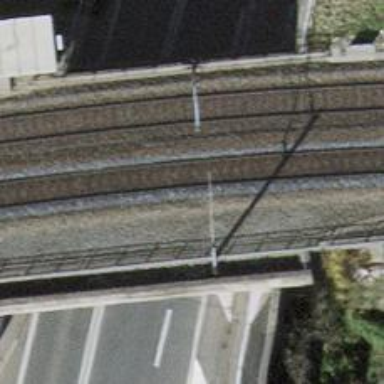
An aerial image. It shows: Single-track railway bridge with electrified contact line.